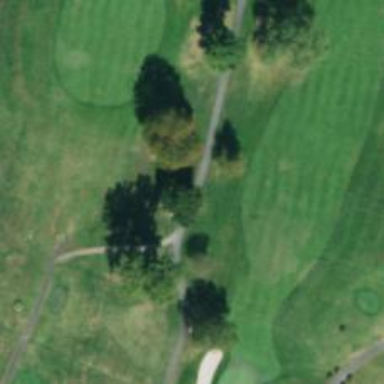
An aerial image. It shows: Path designed for golf carts.